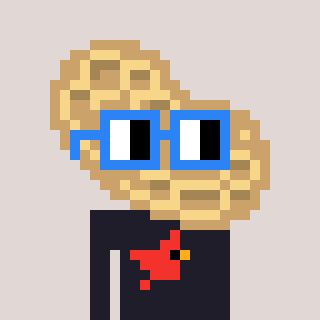
a pixel art character with square blue glasses, a peanut-shaped head and a grayscale-colored body on a warm background